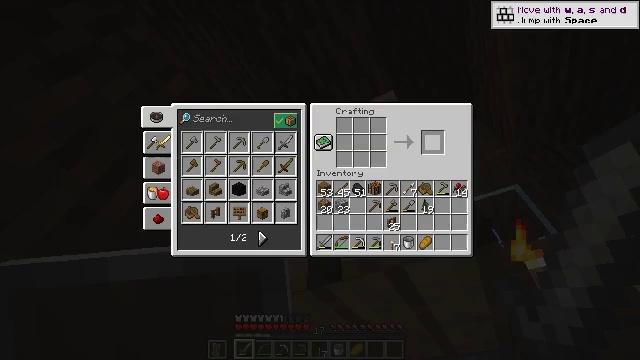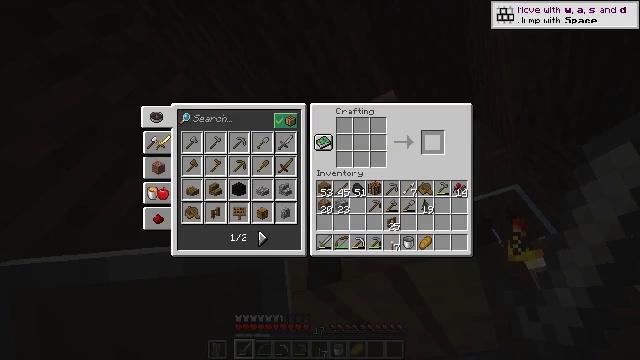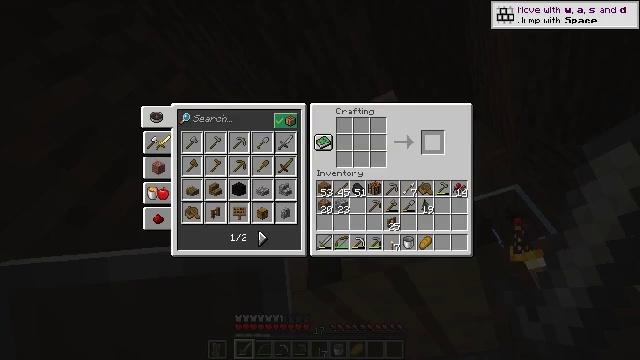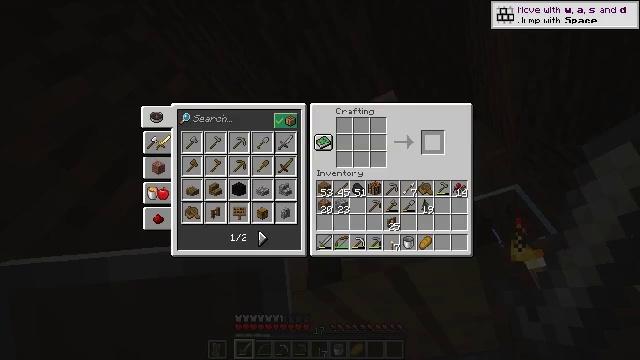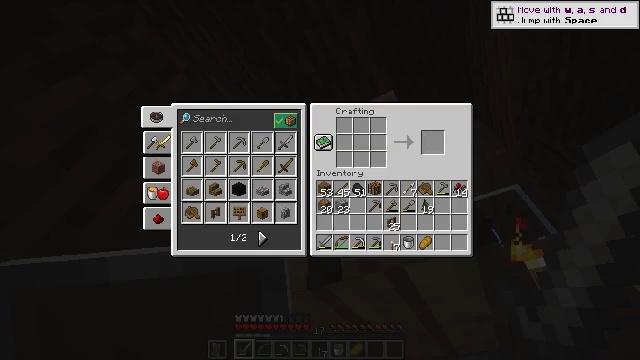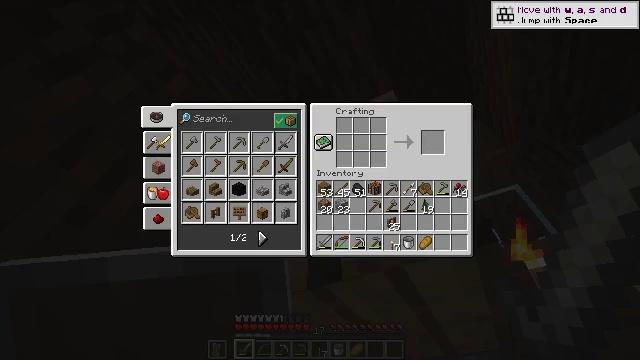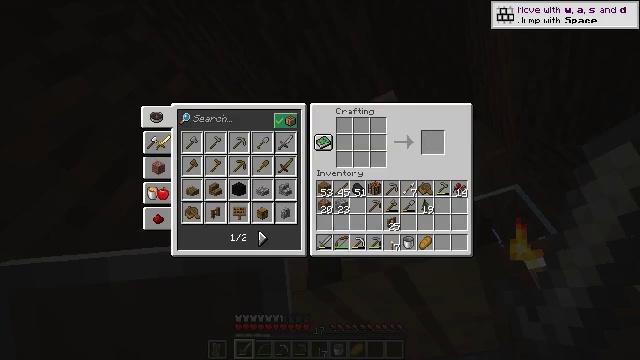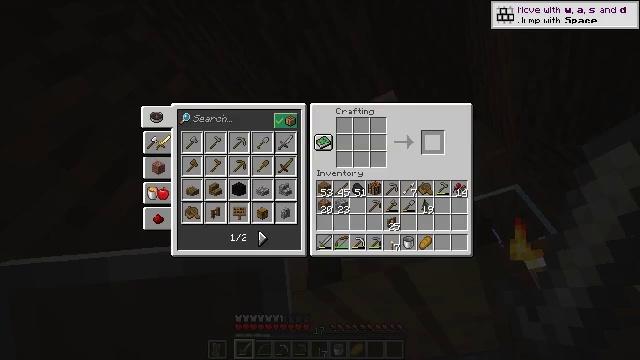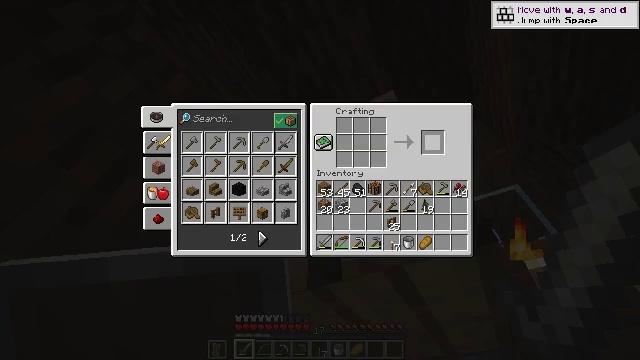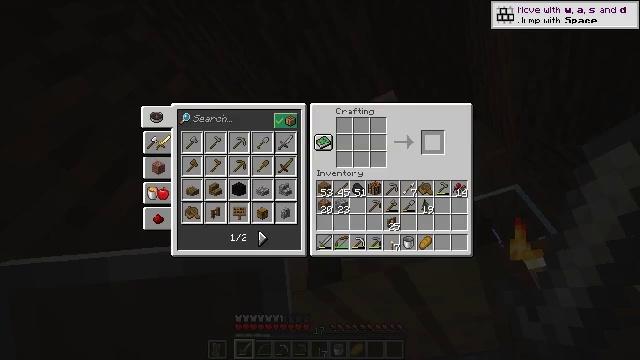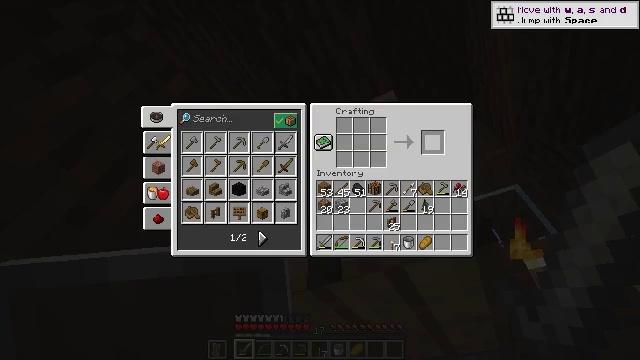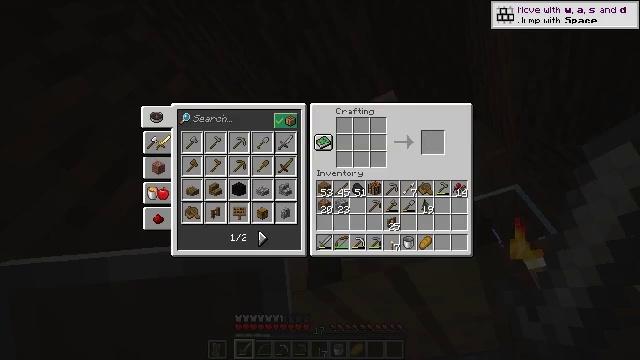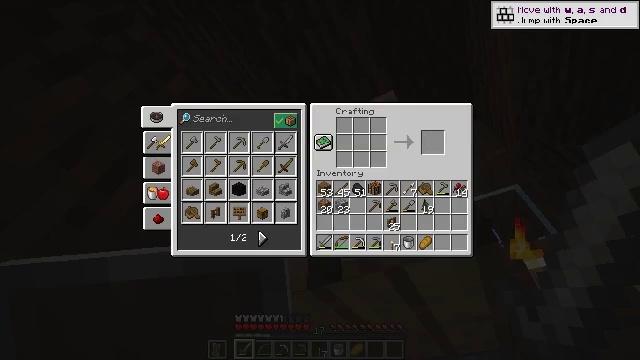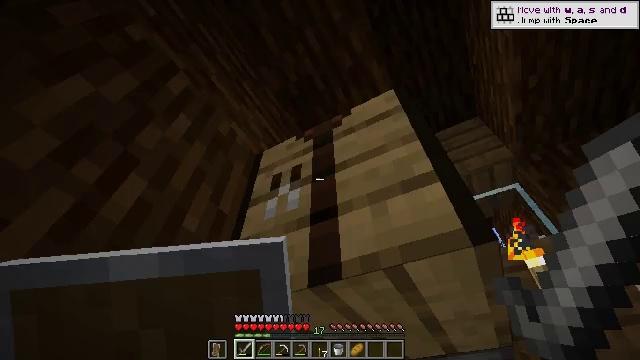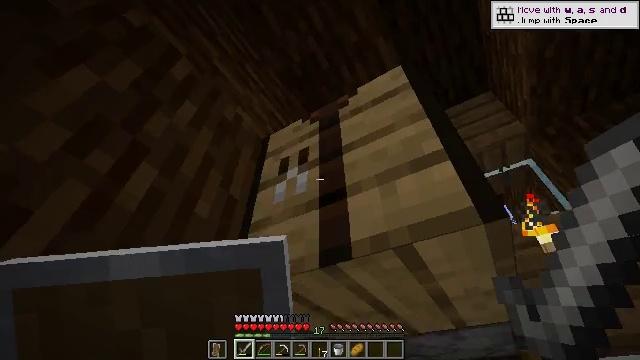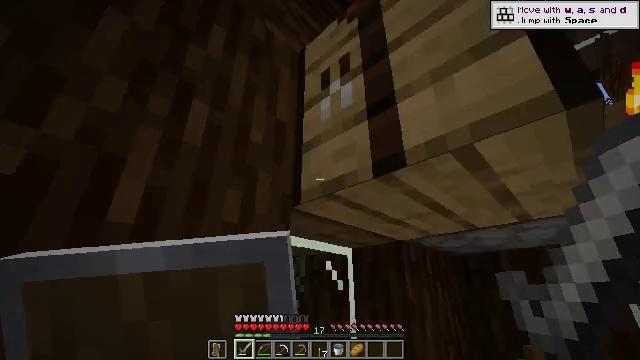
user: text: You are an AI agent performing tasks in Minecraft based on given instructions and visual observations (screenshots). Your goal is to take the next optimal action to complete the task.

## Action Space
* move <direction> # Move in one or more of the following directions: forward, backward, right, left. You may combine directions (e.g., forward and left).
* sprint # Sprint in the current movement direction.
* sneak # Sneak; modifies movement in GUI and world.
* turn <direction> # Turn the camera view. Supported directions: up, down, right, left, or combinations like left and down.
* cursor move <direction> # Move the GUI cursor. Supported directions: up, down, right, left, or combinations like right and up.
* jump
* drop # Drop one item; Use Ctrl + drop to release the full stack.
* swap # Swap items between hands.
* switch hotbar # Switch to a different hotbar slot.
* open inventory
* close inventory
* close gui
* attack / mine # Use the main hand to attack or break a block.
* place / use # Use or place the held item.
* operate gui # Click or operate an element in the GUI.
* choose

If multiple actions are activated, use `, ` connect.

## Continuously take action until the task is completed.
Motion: motion action
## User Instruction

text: Destroy the spruce sapling to pick it up.
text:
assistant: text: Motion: open gui
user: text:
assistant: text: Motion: no_op
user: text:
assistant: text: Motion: no_op
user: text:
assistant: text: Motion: cursor move left
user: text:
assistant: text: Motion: no_op
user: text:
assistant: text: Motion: no_op
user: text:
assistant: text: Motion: cursor move down
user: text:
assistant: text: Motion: no_op
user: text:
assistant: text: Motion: no_op
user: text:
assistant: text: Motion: no_op
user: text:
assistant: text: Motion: no_op
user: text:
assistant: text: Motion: no_op
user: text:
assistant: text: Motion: no_op
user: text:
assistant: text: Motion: turn left and down, close gui
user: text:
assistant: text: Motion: turn left and down
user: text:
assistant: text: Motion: turn left and down
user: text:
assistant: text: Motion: turn left and down
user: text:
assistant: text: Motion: turn left and down
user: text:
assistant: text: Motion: turn left
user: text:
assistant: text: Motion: no_op
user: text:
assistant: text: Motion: move forward
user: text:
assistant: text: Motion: move forward, turn left and up
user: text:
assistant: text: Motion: move forward, turn left and down
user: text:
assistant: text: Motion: move forward, turn left
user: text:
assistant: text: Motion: move forward, turn left and down
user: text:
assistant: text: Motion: move forward, turn left and down
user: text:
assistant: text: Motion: turn left and down
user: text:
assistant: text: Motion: turn right and up
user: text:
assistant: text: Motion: move back
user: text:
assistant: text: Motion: move back, turn right and down